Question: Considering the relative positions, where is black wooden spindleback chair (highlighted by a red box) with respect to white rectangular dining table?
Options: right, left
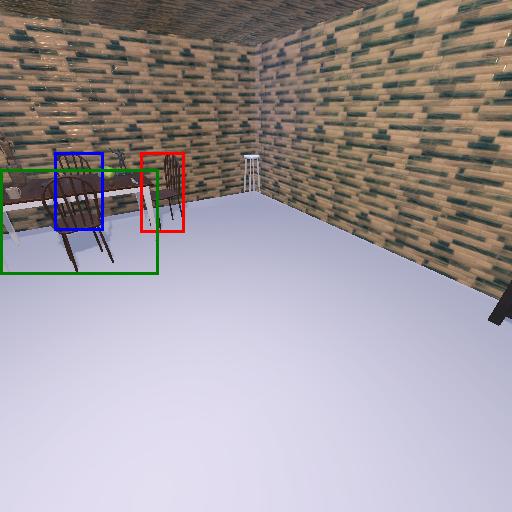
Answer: right